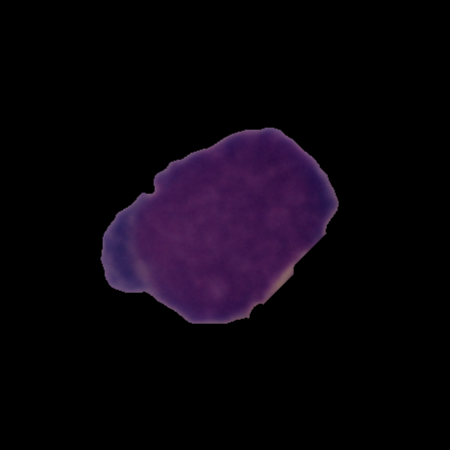
Label: cancer